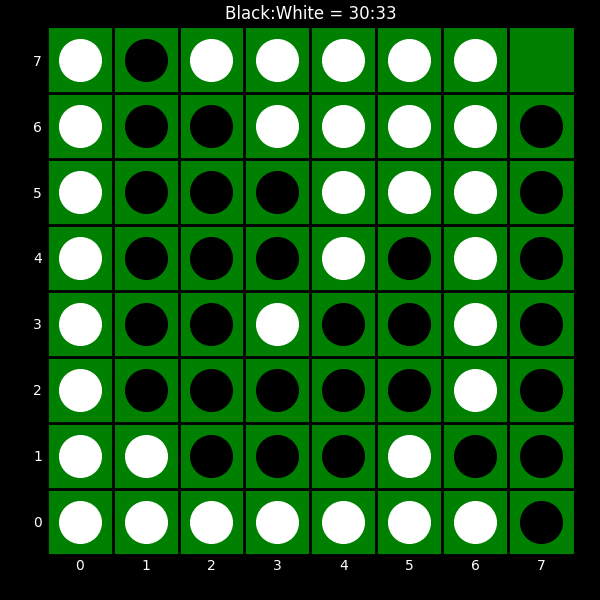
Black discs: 30
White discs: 33